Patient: sex F, age 75
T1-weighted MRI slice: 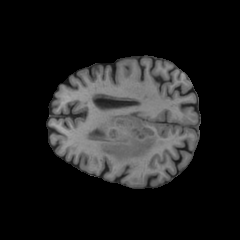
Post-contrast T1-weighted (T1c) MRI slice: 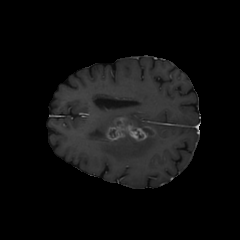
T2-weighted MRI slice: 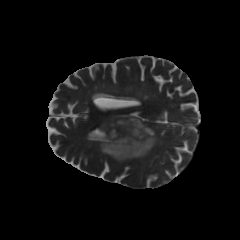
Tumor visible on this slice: yes
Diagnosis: Glioblastoma, IDH-wildtype
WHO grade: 4